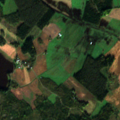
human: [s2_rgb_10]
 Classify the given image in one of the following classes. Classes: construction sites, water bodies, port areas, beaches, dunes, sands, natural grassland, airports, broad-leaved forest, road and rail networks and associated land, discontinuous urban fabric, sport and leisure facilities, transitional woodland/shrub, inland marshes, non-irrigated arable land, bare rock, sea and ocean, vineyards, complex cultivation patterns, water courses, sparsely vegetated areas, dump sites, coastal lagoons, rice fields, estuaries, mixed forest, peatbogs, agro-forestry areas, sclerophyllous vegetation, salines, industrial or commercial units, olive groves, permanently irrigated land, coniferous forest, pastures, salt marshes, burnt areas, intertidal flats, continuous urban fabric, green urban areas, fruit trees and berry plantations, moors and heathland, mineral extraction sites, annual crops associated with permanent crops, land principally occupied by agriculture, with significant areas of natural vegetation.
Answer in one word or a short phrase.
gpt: non-irrigated arable land, land principally occupied by agriculture, with significant areas of natural vegetation, coniferous forest, mixed forest